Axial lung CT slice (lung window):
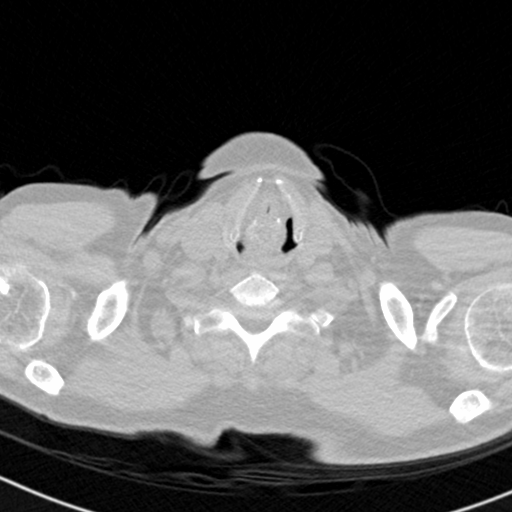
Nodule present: no